Question: Has anybody found something similar to ios7 Reminder 'PageView' with same forces and behavior.
Mean this control.

Found something <URL> - but it's not exact the same.
Look forward to somebody's help!
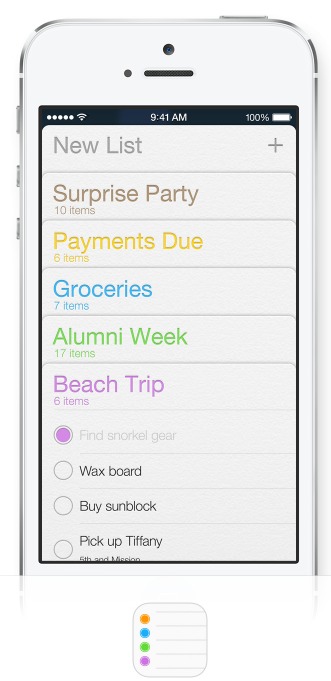
Answer: The best solution i have found - <URL>
It provides same behaviour and uses the uidynamics library to attache views in a UICollectionView.